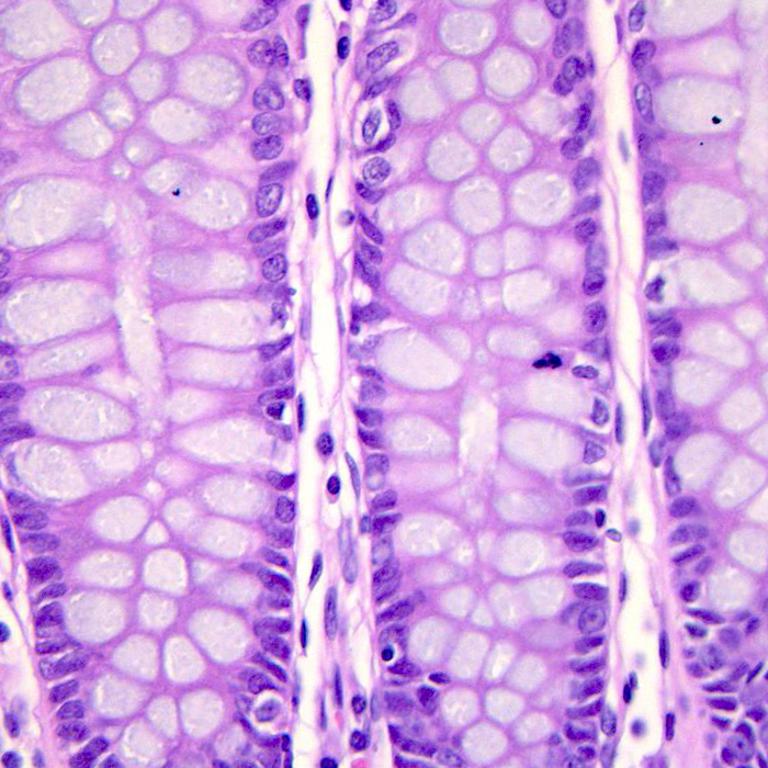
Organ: colon
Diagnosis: benign